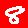
Digit: 8